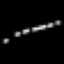
Label: line